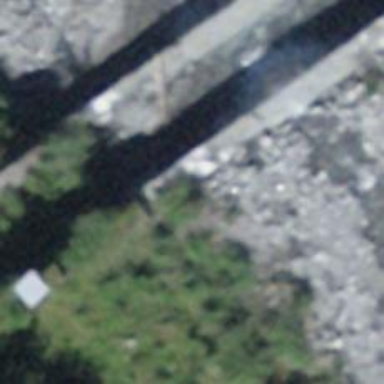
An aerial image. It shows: Check dam along waterway with retaining wall.